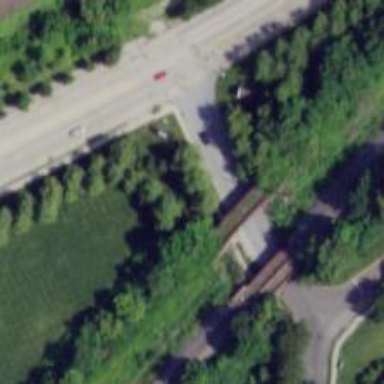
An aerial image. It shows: Abandoned railway bridge.